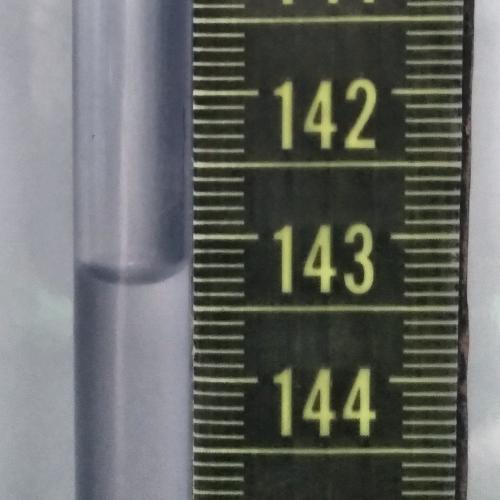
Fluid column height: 143.3 cm